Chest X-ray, AP view. Patient: 32 years old, sex M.
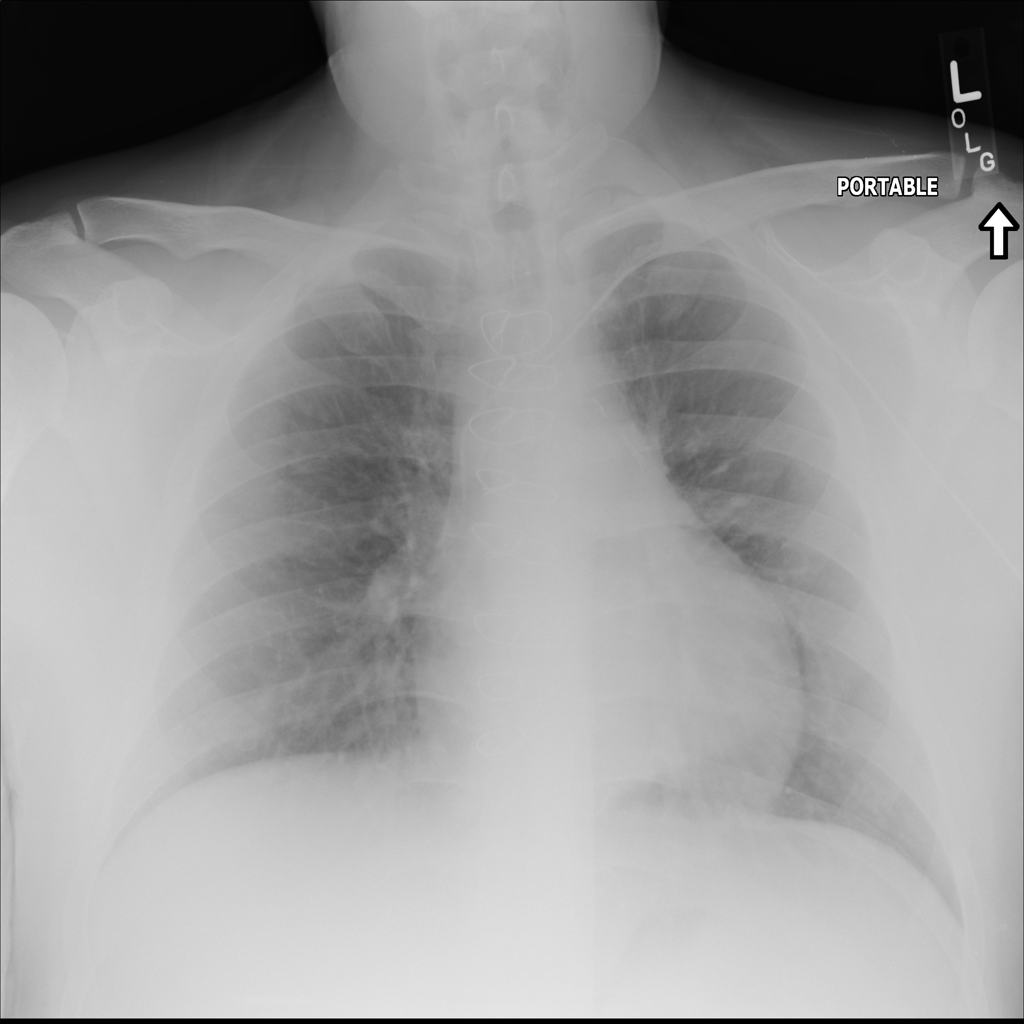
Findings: No Finding